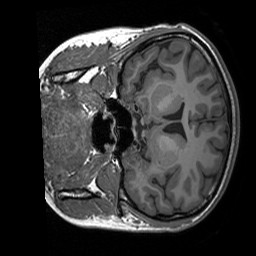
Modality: T1w
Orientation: coronal
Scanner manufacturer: siemens
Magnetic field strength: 3 T
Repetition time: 1.76 s
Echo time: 0.0022 s